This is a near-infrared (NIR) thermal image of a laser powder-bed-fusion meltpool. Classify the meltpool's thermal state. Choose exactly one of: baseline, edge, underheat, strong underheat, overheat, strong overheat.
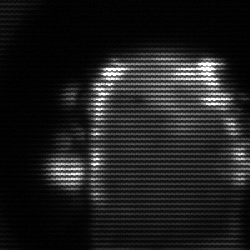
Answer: baseline